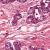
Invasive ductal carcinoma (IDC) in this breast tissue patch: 0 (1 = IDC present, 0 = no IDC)